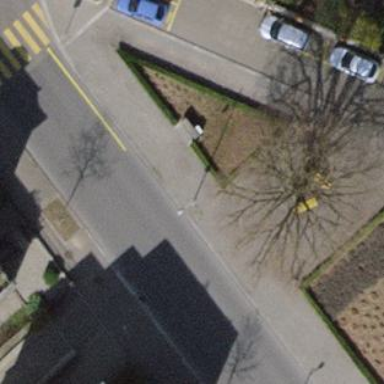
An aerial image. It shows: Flowerbed surrounded by hedge.